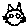
Label: cat